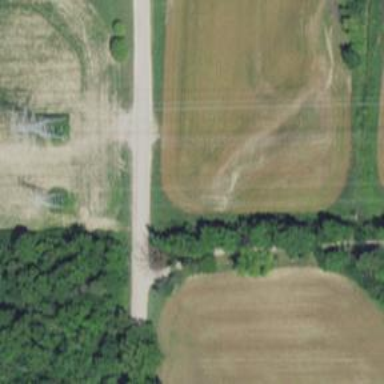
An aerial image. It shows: Driveway.